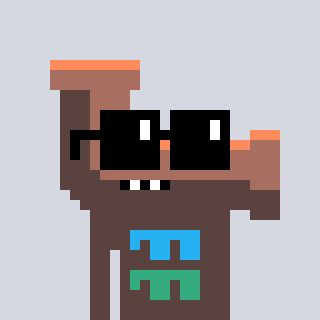
a pixel art character with square black sunglasses, a pipe-shaped head and a darkbrown-colored body on a cool background